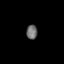
Tissue: lung
Cell type: Others
Senescence score: 0.6226
Nuclear area (px): 153
Mean DAPI intensity: 109.484